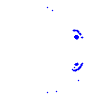
Particle: pion